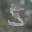
Label: 5